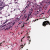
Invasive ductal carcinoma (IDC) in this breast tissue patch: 0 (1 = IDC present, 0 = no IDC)